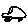
Label: car